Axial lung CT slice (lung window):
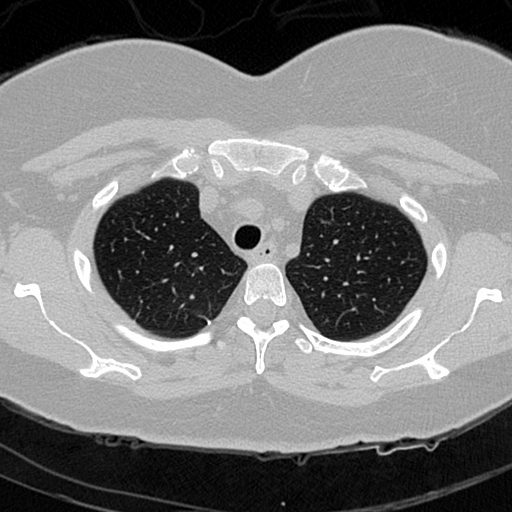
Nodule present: no